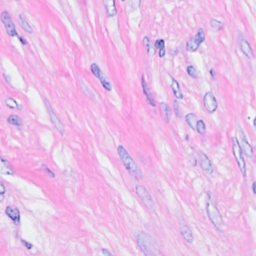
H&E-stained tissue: Breast